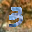
Label: 3